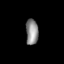
Tissue: lung
Cell type: Epithelial cells
Senescence score: 0.2351
Nuclear area (px): 311
Mean DAPI intensity: 141.447